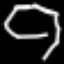
Label: octagon